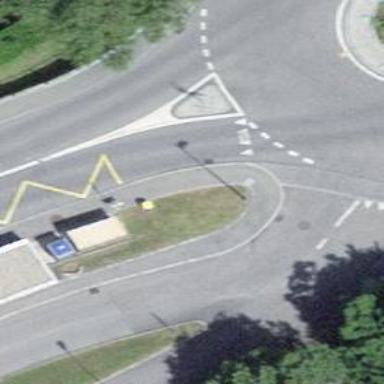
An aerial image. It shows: Post box is visible.